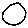
Label: circle